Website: macys
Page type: delivery-shipping
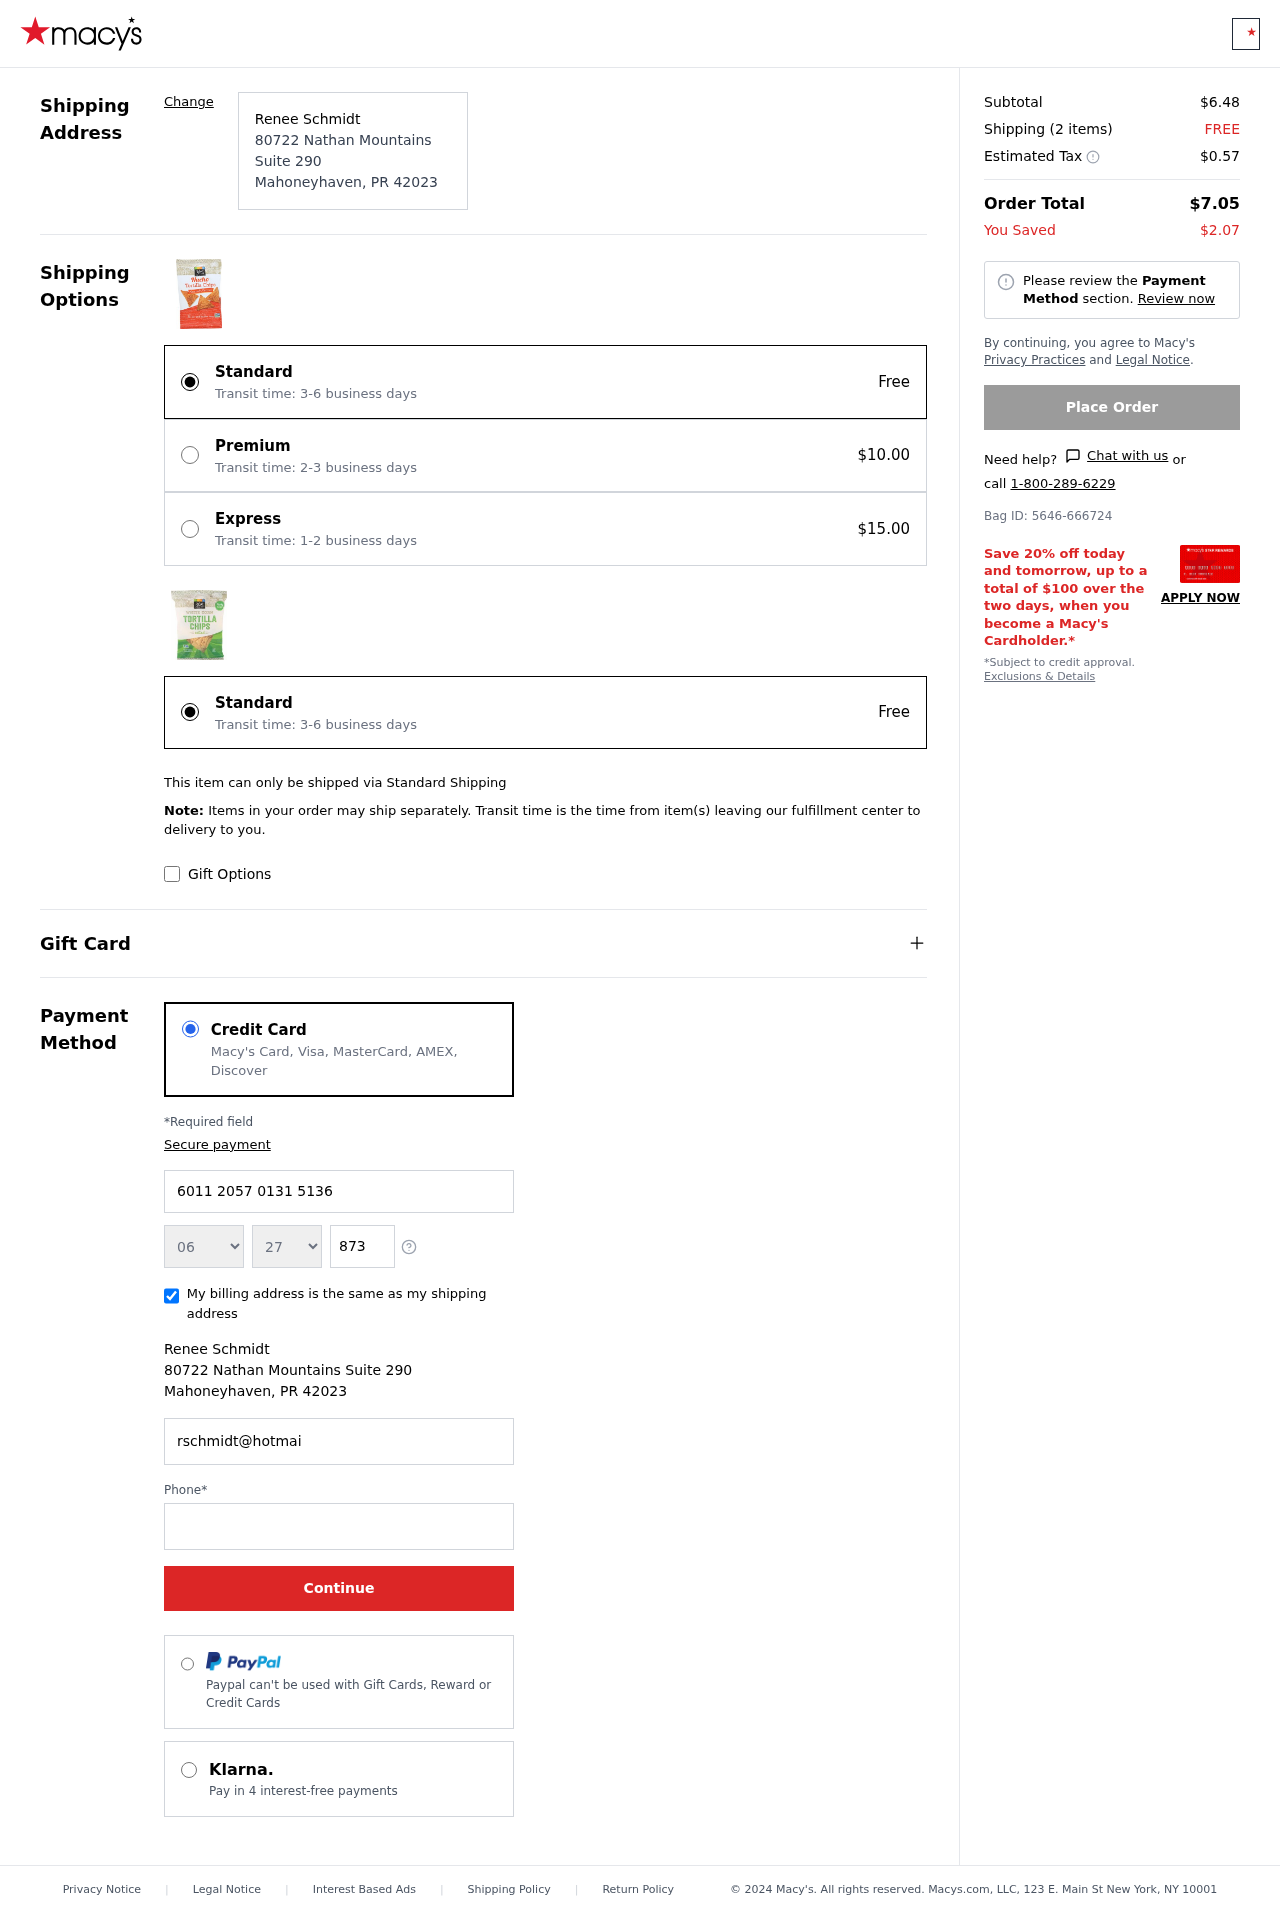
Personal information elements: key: PII_CARD_EXPIRY_MONTH
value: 06
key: PII_CARD_EXPIRY_YEAR
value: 27
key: PII_CITY
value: Mahoneyhaven
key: PII_CITY_STATE_ZIP
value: Mahoneyhaven, PR 42023
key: PII_FULLNAME
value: Renee Schmidt
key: PII_POSTCODE
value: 42023
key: PII_STATE_ABBR
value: PR
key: PII_STREET
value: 80722 Nathan Mountains Suite 290
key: PII_CARD_NUMBER
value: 6011 2057 0131 5136
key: PII_CARD_CVV
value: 873
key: PII_EMAIL
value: rschmidt@hotmail.com
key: PII_PHONE
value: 7107631891
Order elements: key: ORDER_SUBTOTAL
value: $6.48
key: ORDER_NUM_ITEMS
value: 2
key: ORDER_SHIPPING_COST
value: FREE
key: ORDER_TAX
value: $0.57
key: ORDER_TOTAL
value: $7.05
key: ORDER_SAVINGS
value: $2.07
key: ORDER_BAG_ID
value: Bag ID: 5646-666724